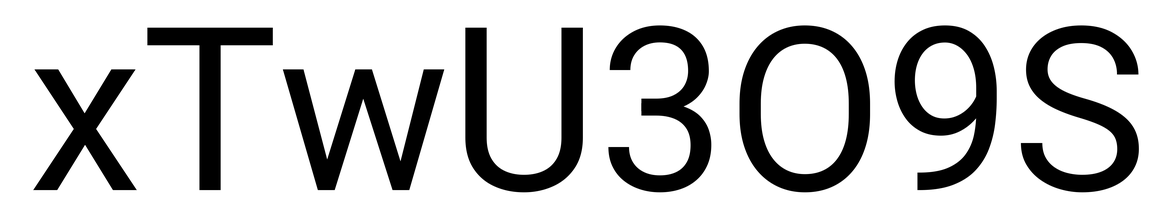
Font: Roboto_Regular